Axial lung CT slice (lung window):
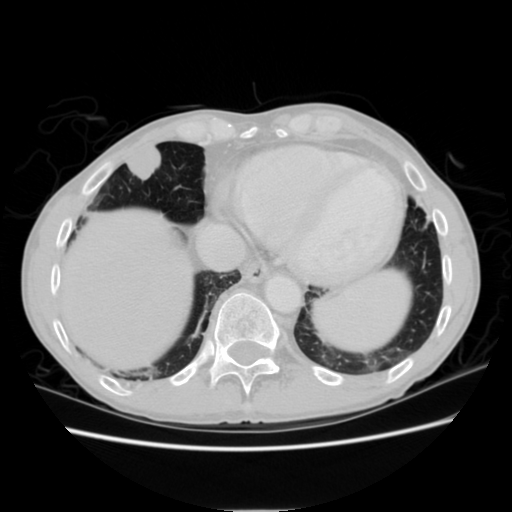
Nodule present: yes
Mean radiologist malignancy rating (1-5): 4.5